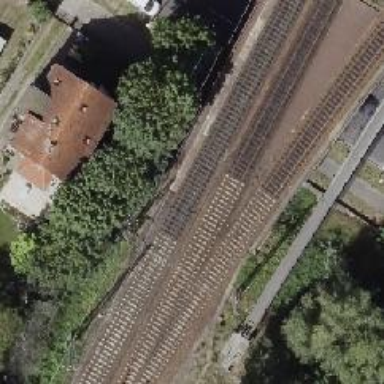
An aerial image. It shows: Bridge over railway with electrified contact lines.